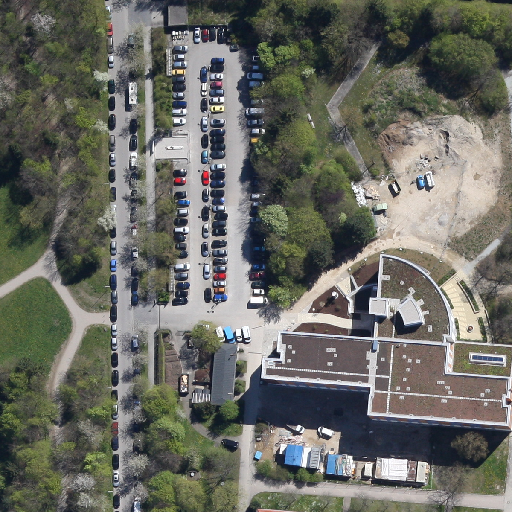
Referring expression: vehicle in the parking area